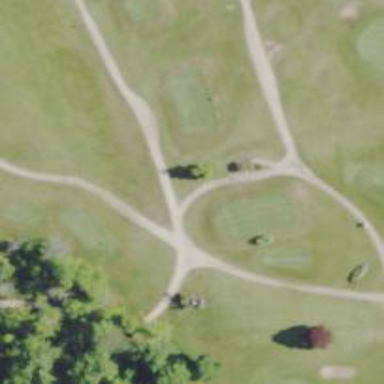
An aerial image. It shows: Golf cartpath that is also road path.